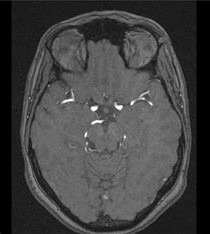
Label: notumor